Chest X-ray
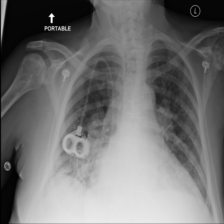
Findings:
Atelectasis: negative
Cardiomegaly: negative
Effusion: negative
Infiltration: positive
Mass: negative
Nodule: negative
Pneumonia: negative
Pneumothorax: negative
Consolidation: negative
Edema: negative
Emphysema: negative
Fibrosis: negative
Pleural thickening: negative
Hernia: negative